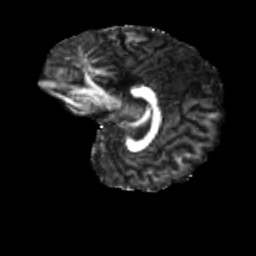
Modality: FA
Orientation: sagittal
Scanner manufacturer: siemens
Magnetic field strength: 3 T
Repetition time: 4 s
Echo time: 0.0594 s